Aerial crown-view tile of a tropical tree (Barro Colorado Island, Panama), acquired 20250616:
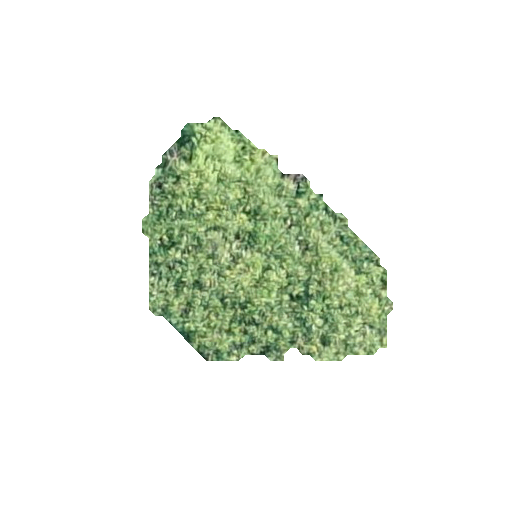
Species: Dipteryx oleifera
GBIF accepted scientific name: Dipteryx oleifera
Crown area: 61.326 m²